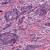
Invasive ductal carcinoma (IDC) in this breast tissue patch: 1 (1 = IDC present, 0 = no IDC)